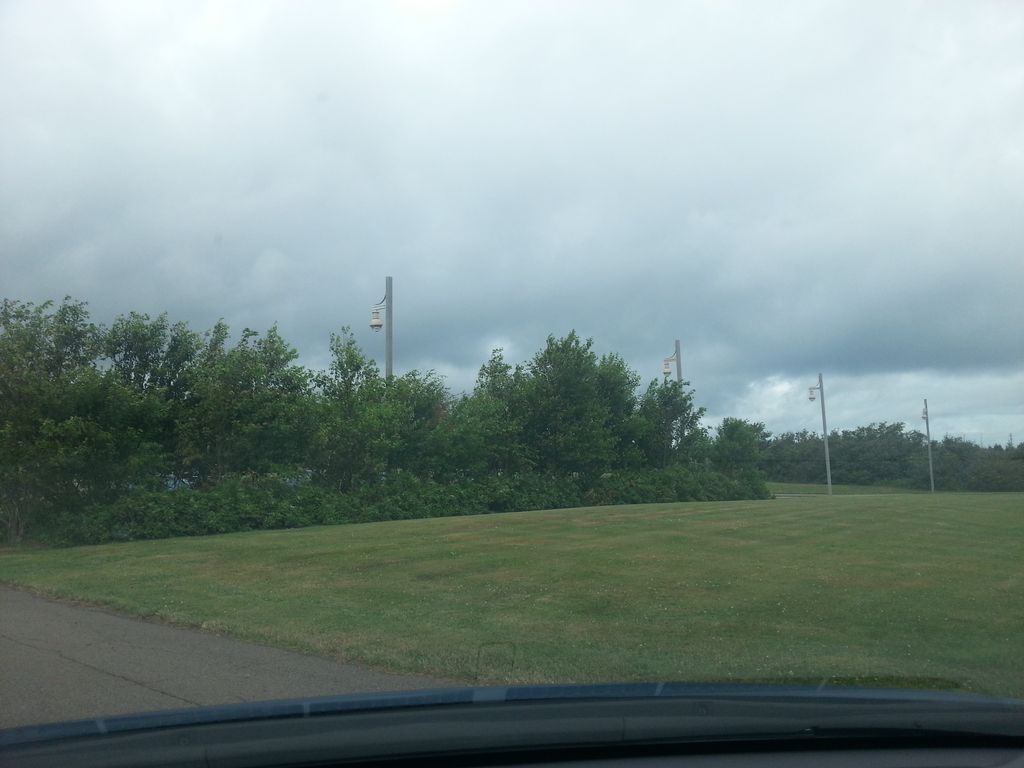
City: charlottetown